Field crop: tomato
Growth stage: 1
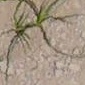
Species: cyperus